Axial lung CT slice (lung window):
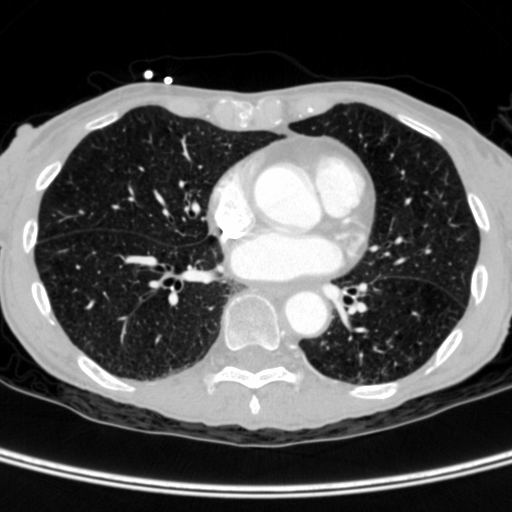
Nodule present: no